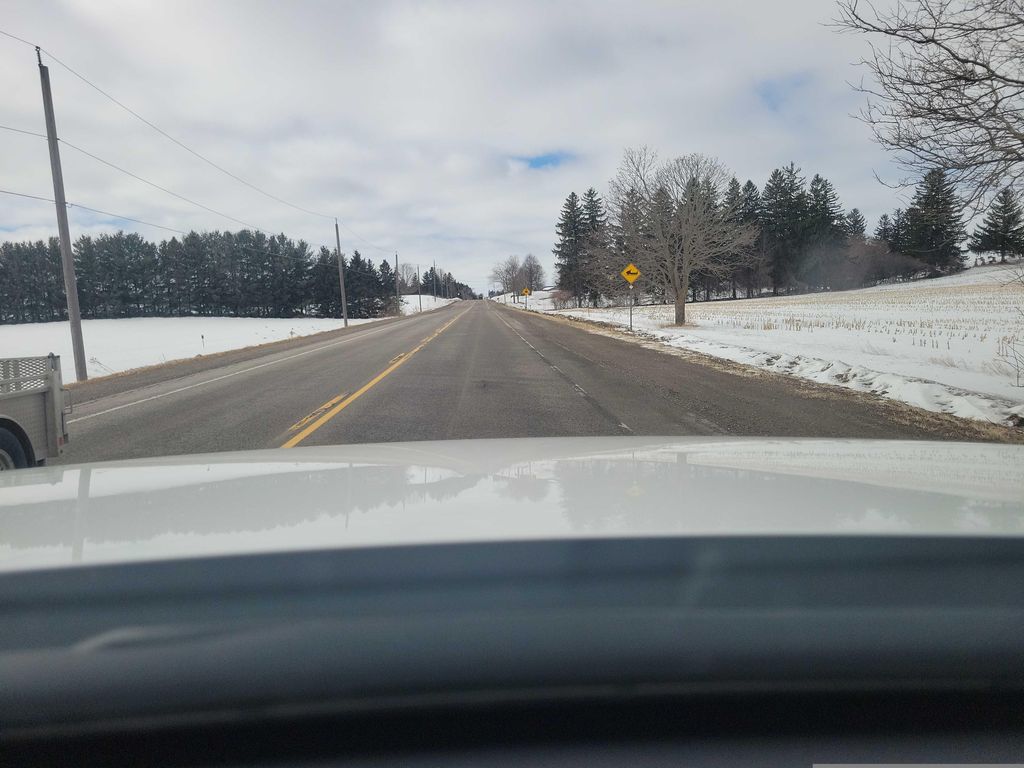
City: kitchener-waterloo